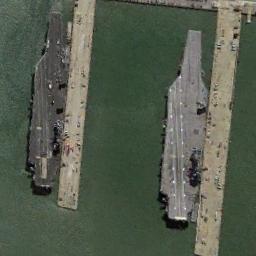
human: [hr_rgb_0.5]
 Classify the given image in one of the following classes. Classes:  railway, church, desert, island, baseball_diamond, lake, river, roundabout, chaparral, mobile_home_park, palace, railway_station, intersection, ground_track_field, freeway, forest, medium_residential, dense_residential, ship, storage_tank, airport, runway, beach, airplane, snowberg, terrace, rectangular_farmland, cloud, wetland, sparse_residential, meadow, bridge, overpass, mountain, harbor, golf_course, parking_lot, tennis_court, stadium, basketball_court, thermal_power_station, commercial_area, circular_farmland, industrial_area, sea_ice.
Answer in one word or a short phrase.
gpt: ship